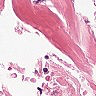
Metastatic tissue present: no